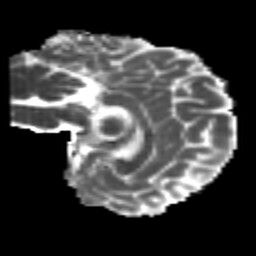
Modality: MD
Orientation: sagittal
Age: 21
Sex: female
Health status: healthy
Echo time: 0.074 s